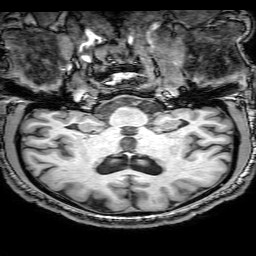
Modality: T1w
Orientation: sagittal
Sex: male
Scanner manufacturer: philips
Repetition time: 0.008132 s
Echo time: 0.00372 s